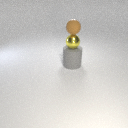
small brown rubber sphere above small yellow metal sphere